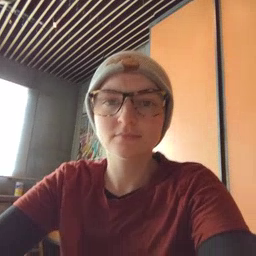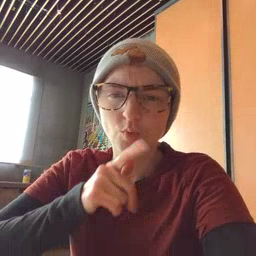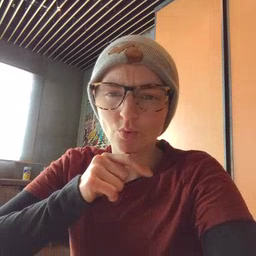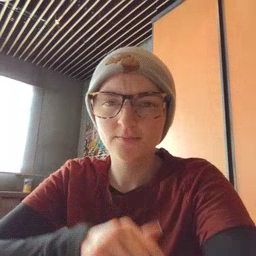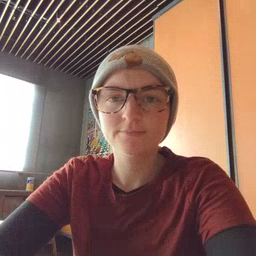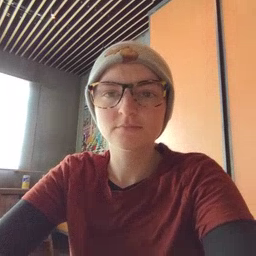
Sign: who